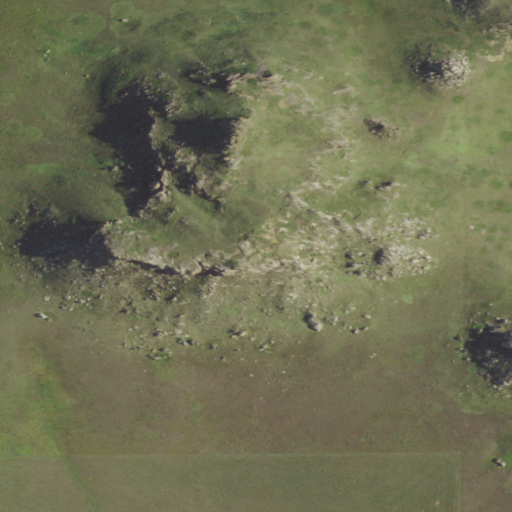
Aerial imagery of mountain in North Dakota named Round Top Butte containing shrub, grassland, and evergreen forest